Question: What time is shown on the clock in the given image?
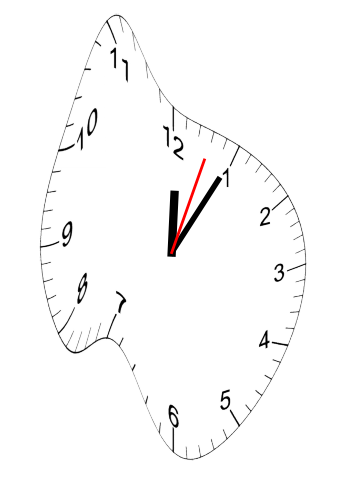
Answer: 12:05:03